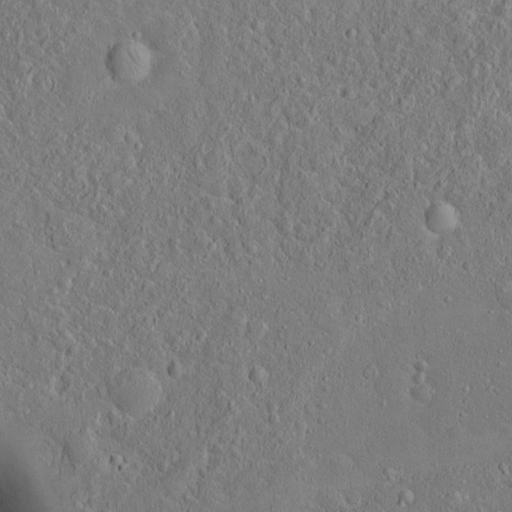
Classes present: Background, Cone